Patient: sex F, age 49
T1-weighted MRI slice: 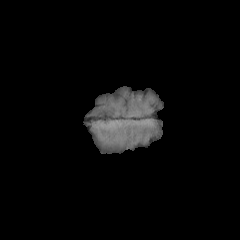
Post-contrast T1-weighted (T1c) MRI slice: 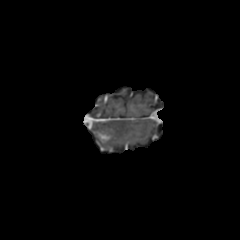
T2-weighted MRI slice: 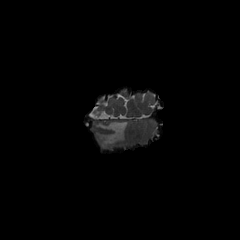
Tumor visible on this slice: yes
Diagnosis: Glioblastoma, IDH-wildtype
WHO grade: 4